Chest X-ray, PA view. Patient: 15 years old, sex M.
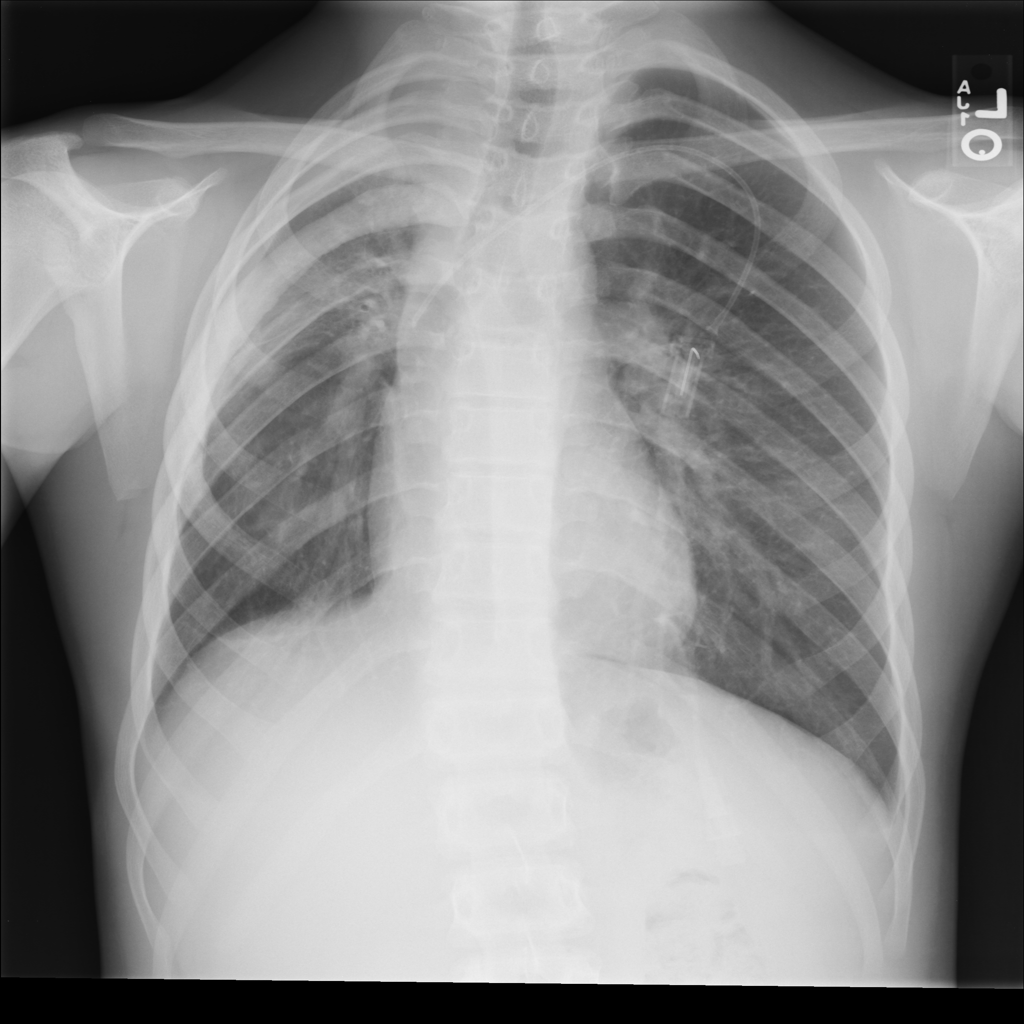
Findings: No Finding